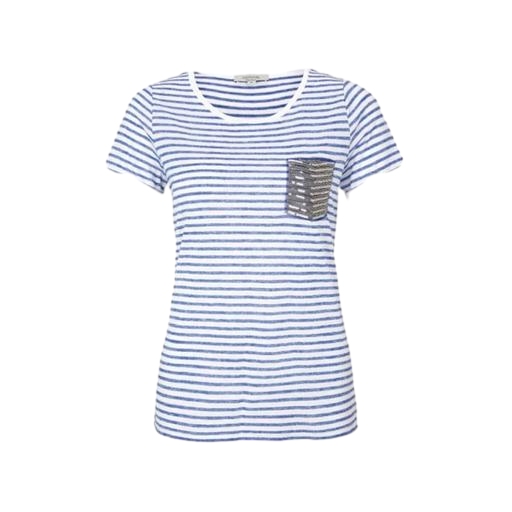
blue zoe utility stripe t-shirt, blue short-sleeved striped t-shirt, blue women's stripe true t-shirt, white background